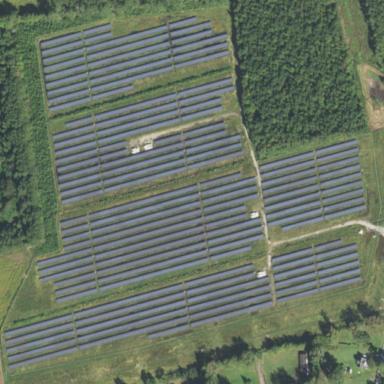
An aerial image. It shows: Solar photovoltaic power plant surrounded by fence.